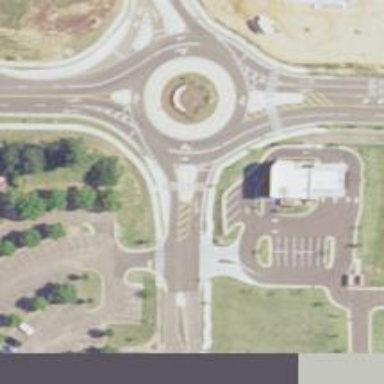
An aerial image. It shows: Tertiary road with asphalt surface leading to roundabout.